Chest X-ray:
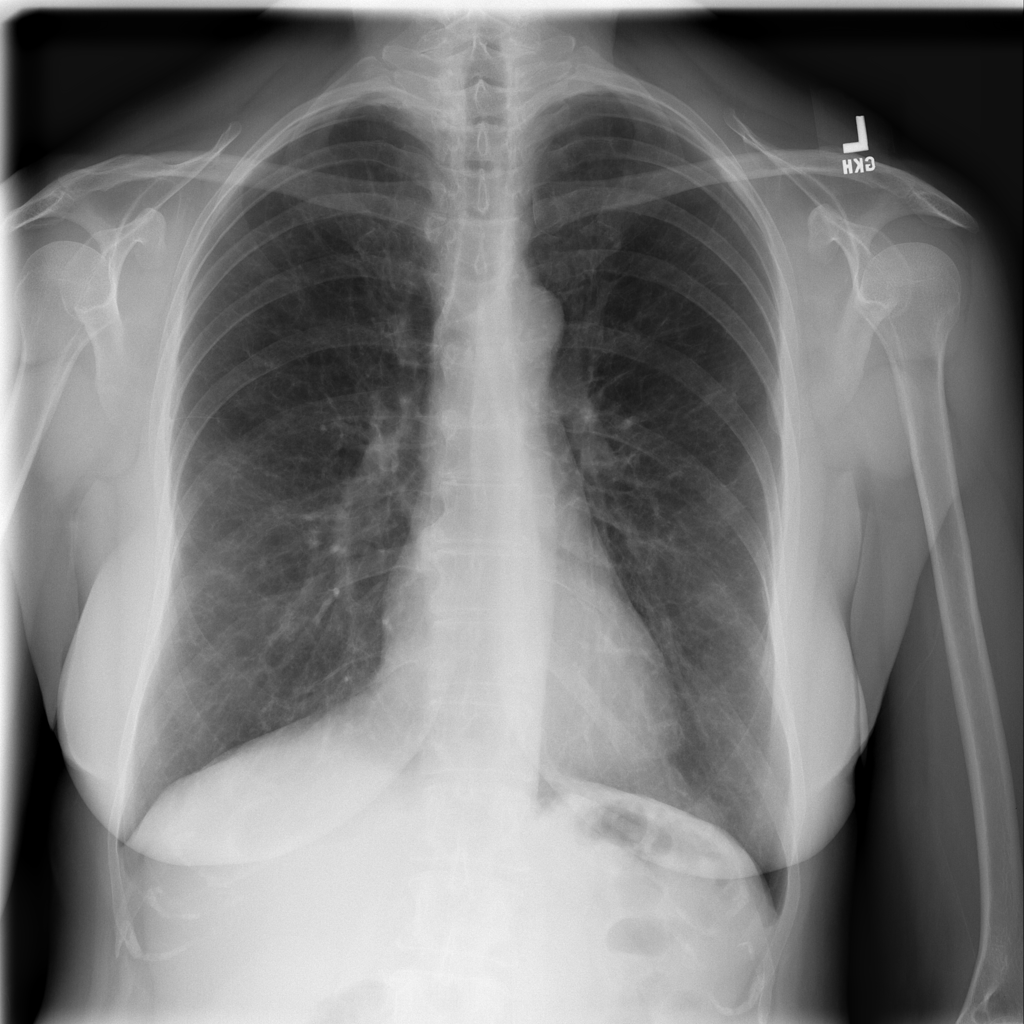
Findings: Emphysema
No abnormal finding: no